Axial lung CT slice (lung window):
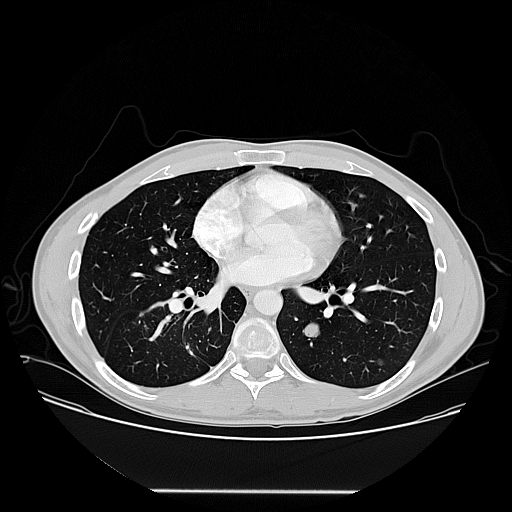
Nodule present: yes
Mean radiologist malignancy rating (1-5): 3.5